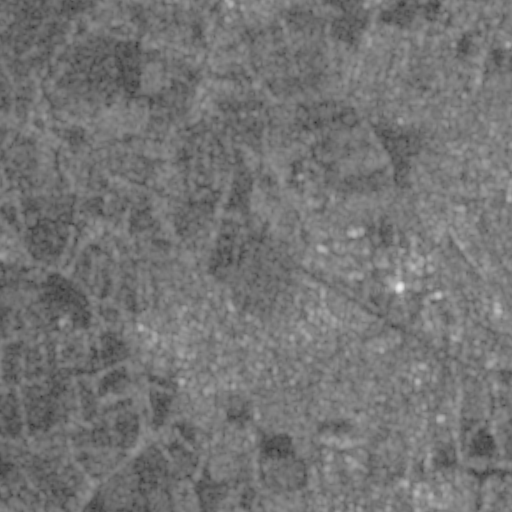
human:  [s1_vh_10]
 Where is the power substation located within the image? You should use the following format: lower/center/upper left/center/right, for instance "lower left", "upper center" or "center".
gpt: The power substation is located in the center right of the image.
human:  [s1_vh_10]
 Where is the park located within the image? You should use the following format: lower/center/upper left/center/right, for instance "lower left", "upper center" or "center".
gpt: There is no park in the image.

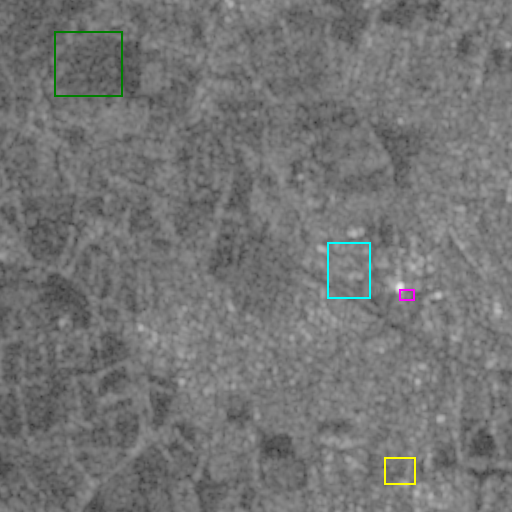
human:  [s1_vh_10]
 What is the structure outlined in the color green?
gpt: The structure outlined in green is a crop field.
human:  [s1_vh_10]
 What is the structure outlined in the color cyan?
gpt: The structure outlined in cyan is a park.
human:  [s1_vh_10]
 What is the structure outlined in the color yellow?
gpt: The structure outlined in yellow is a parking lot.
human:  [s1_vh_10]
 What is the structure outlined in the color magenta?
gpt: The structure outlined in magenta is a power substation.
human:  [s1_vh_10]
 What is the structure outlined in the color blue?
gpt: There is no blue outline.